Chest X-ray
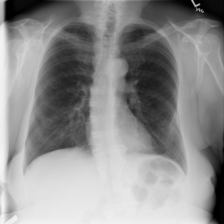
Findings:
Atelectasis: negative
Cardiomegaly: negative
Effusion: negative
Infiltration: negative
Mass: negative
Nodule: negative
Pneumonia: negative
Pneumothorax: negative
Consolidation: negative
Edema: negative
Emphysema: negative
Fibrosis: negative
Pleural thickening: negative
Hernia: negative